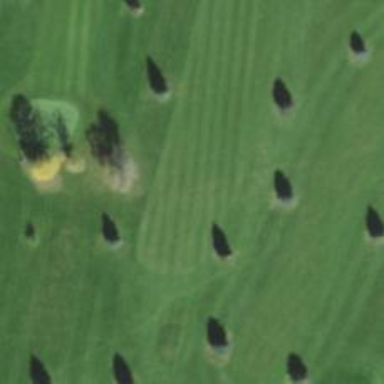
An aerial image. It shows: View of golf hole.